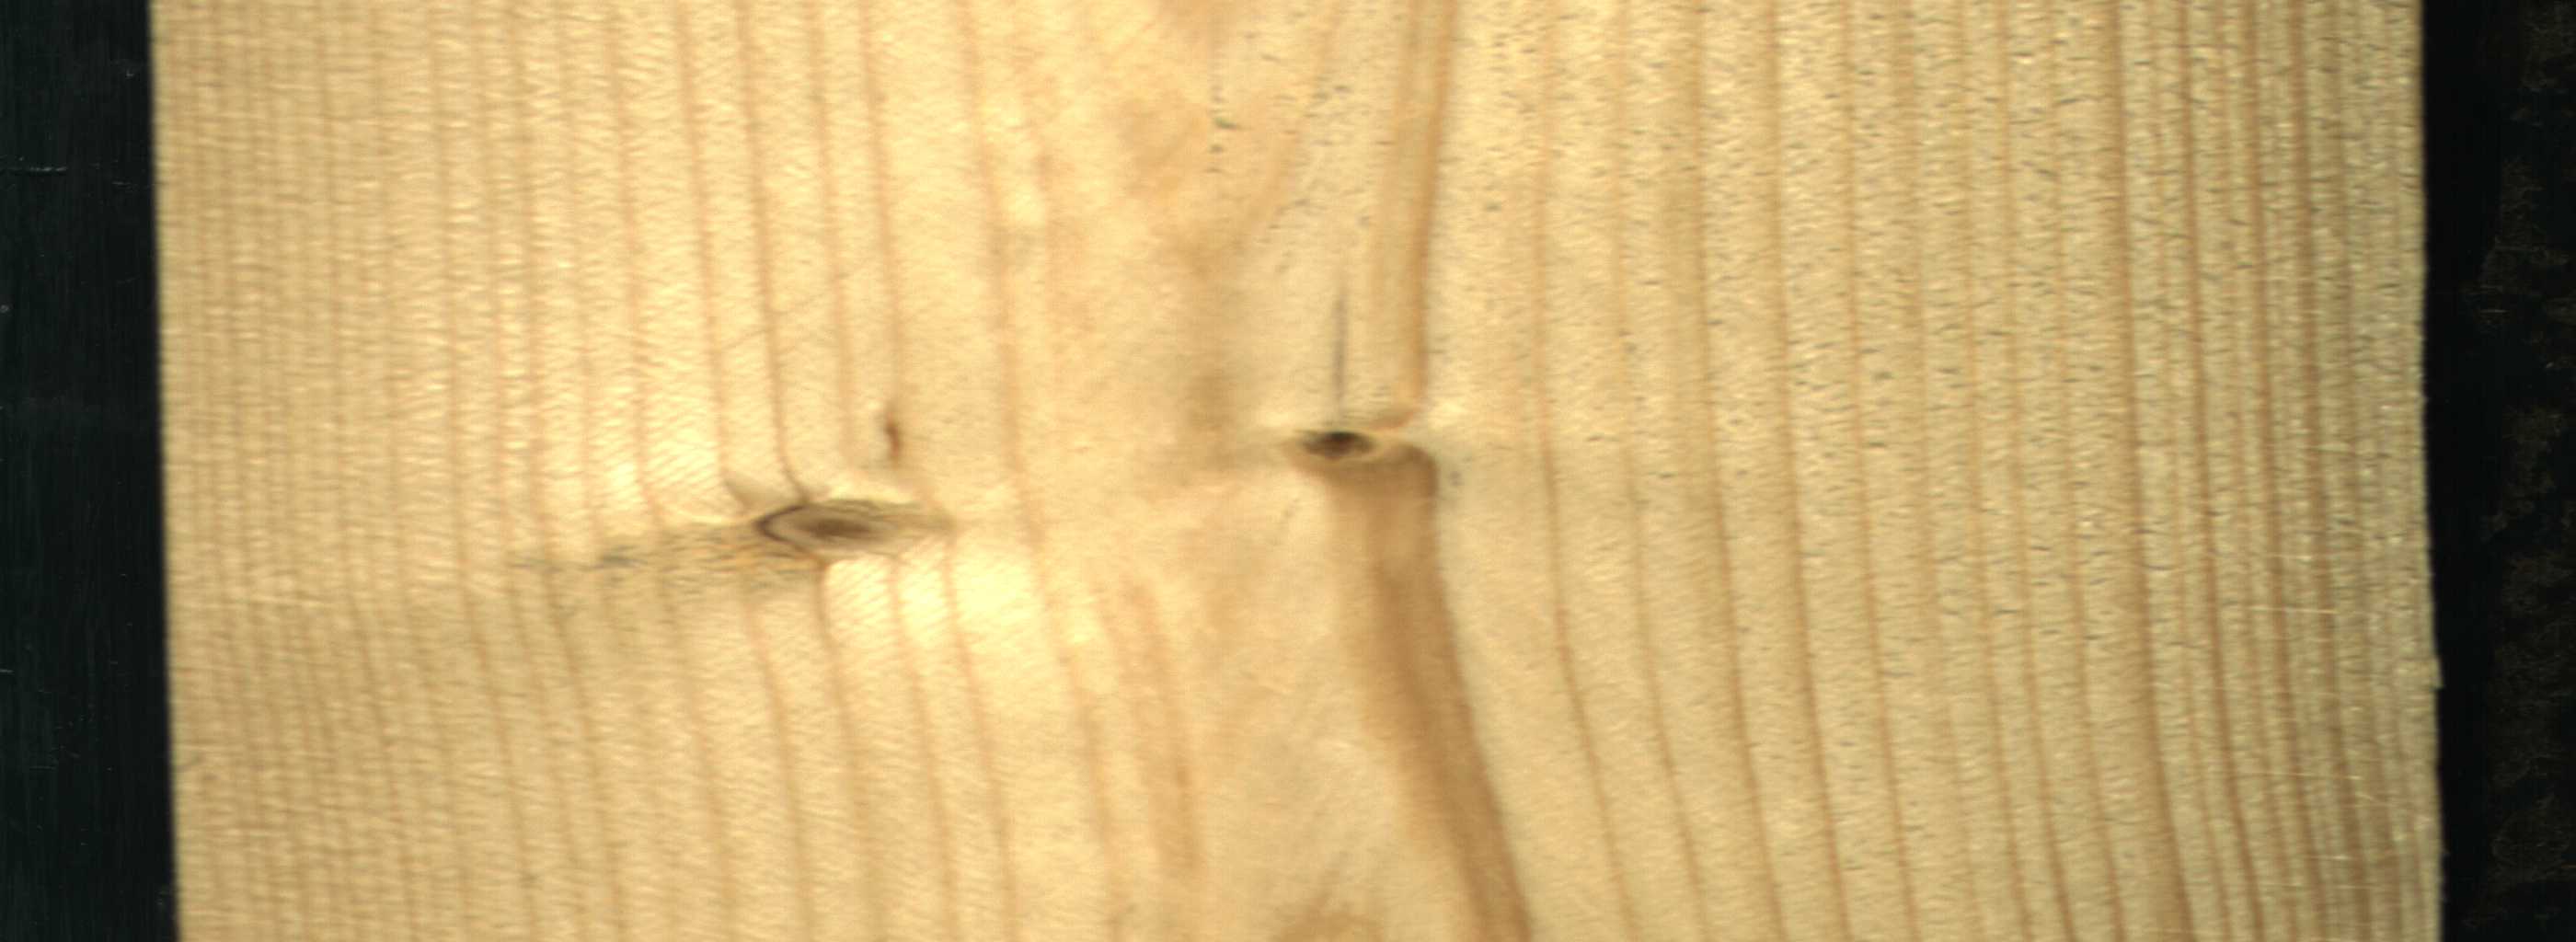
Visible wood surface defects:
Live_Knot
Live_Knot